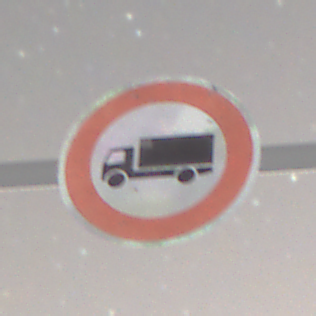
Verkehrszeichen: VerbotFuerKraftfahrzeugeUeberDreiKommaFuenfTonnen
Umgebung: Outdoor, Nature
Tageszeit: Night
Wetter: Clear
Licht: Natural
Jahreszeit: NotSpecified
Kontrast: LowContrast